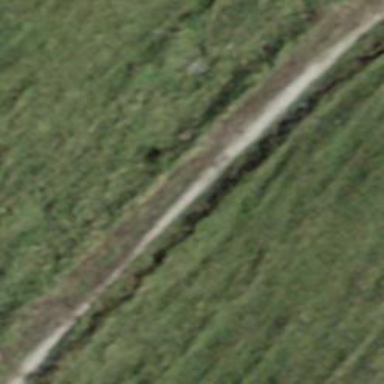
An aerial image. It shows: Track with grade 5 tracktype.